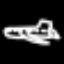
Label: airplane